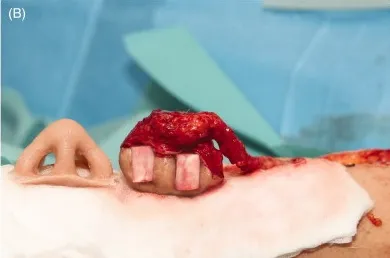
Intraoperative pictures from the 2nd stage. "Neo-nose" in comparison to patient nose prosthesis showing nose inner lining harmonious proportion and likeliness to the epithesis (B, C). "Neo-nose" transferred to the mid-face.
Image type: medical_photograph (other_medical_photograph)